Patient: sex F, age 76
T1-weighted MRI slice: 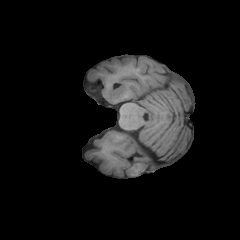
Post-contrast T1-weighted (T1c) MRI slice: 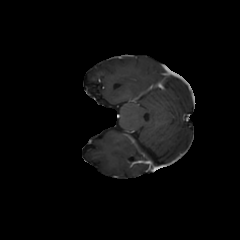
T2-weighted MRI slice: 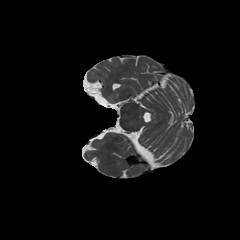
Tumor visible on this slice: no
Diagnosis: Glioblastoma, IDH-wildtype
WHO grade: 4